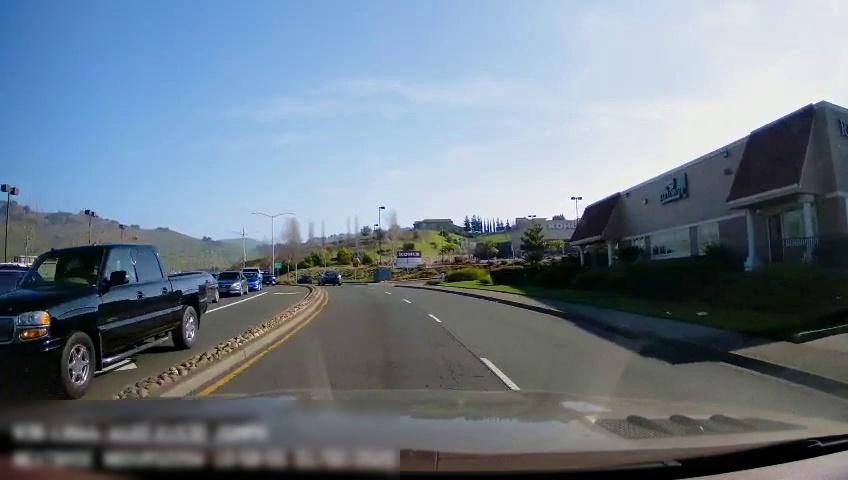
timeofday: Day
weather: Sunny
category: Drivable Space
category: Drivable Space
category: Vehicles | Car
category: Vehicles | SUV
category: Vehicles | Truck
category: Vehicles | Car
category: Vehicles | Car
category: Vehicles | Car
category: Vehicles | SUV
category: Vehicles | Truck
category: Vehicles | Car
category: Lanes | Opposite Lane
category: Lanes | Alternate Lane
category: Lanes | Alternate Lane